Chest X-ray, PA view. Patient: 55 years old, sex M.
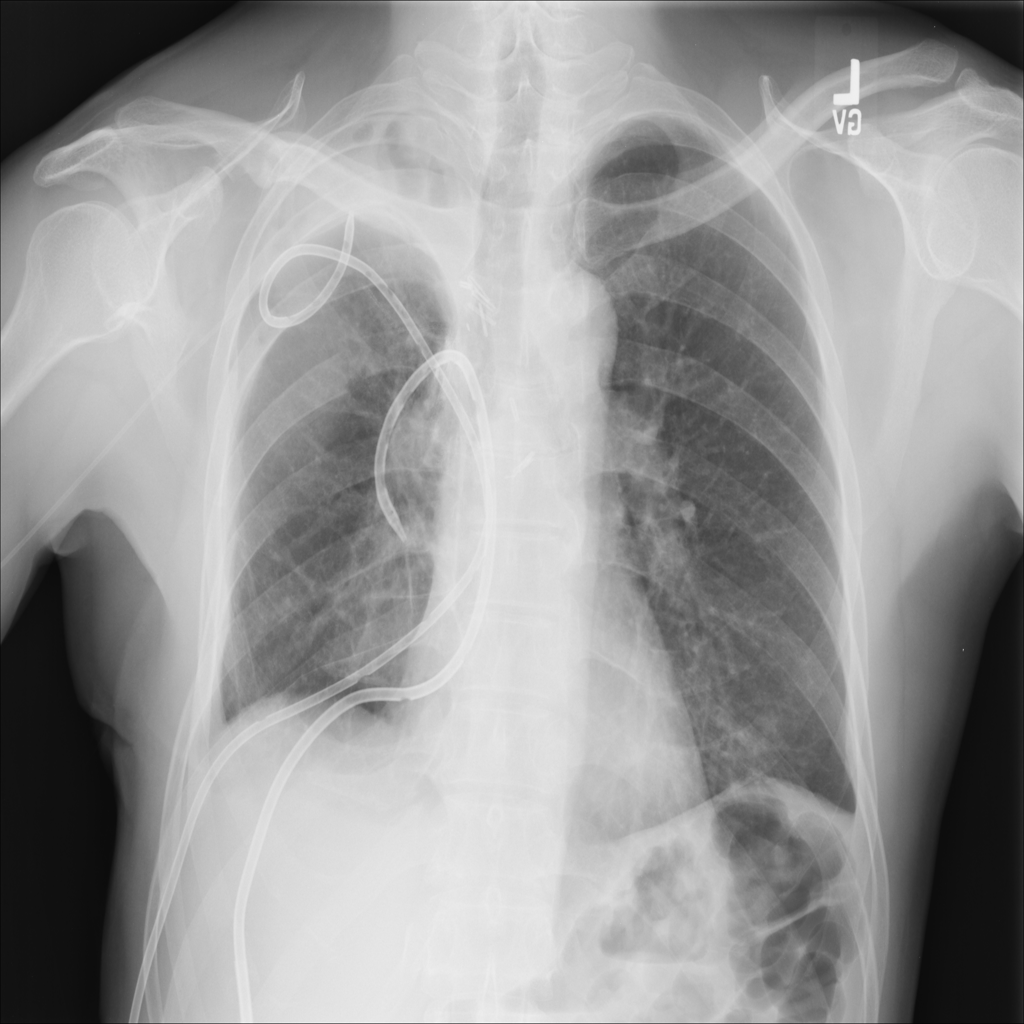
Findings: No Finding